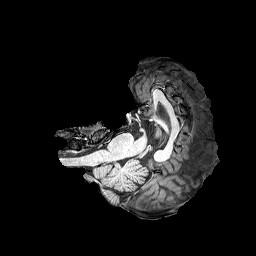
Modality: T1w
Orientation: axial
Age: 42
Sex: male
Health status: healthy